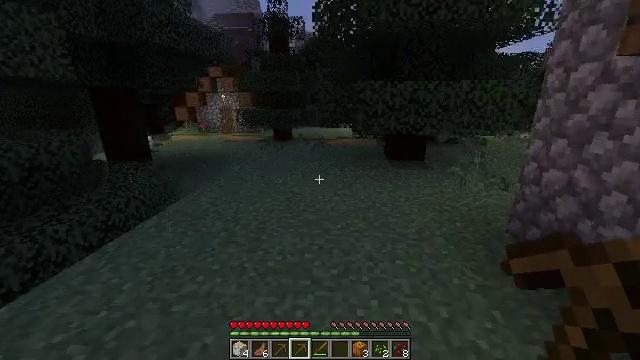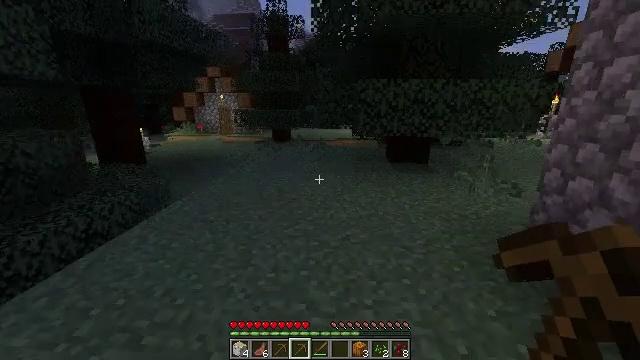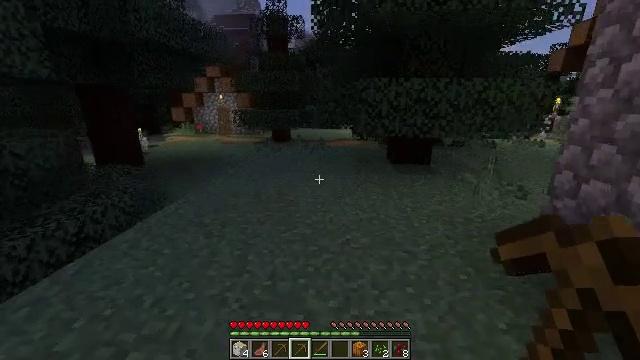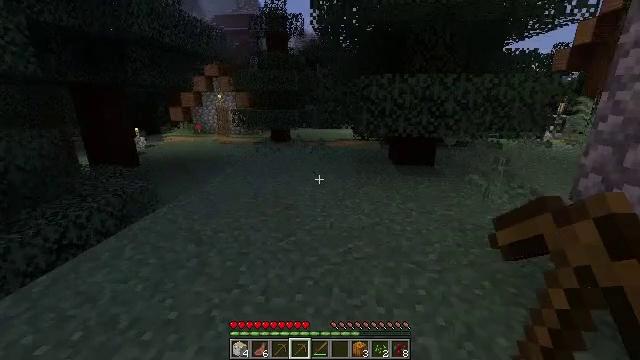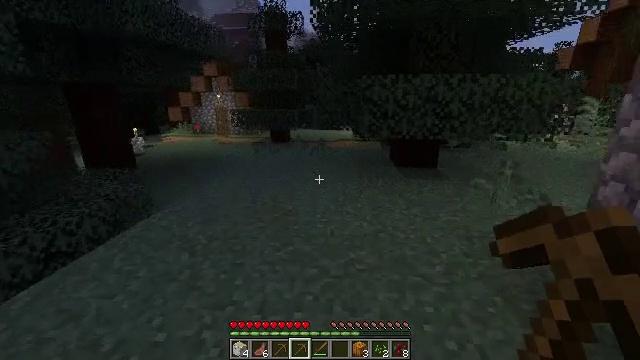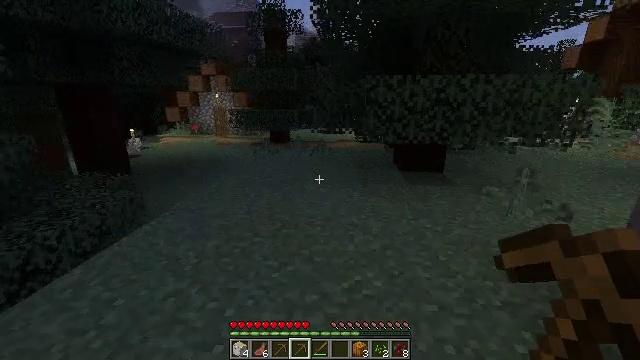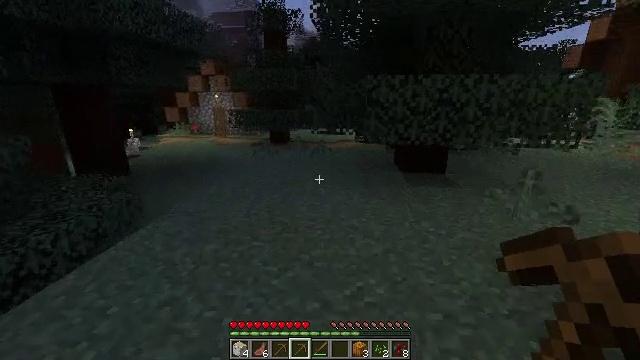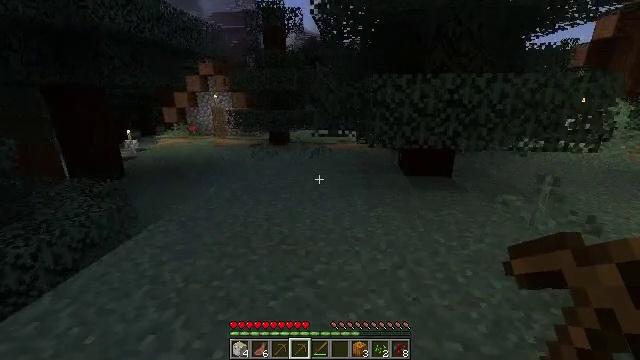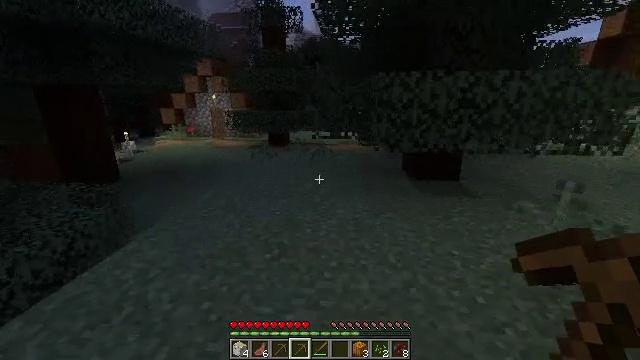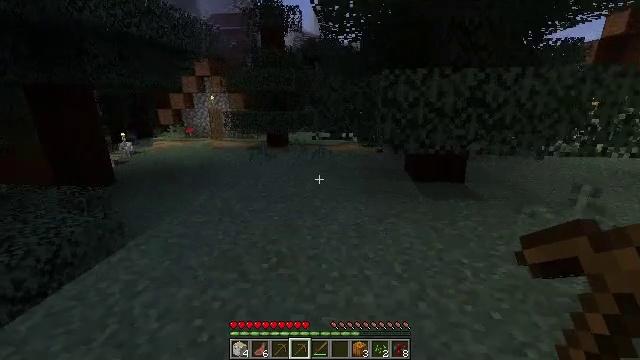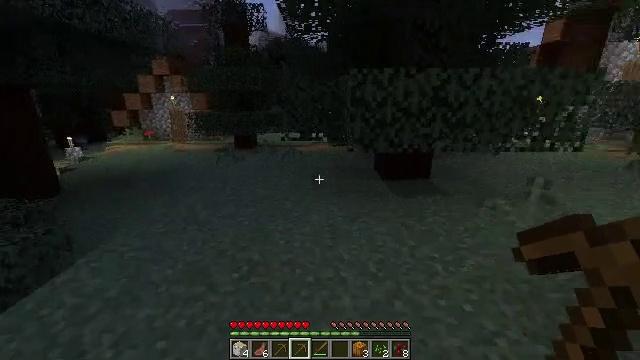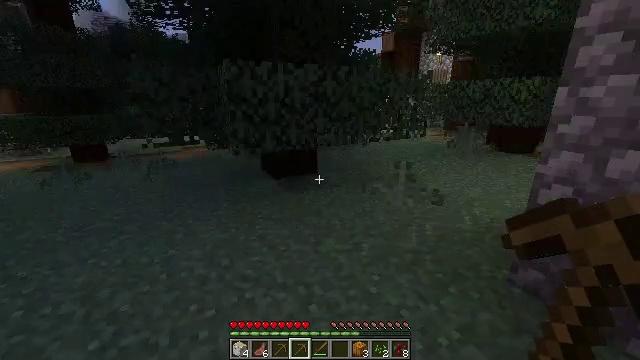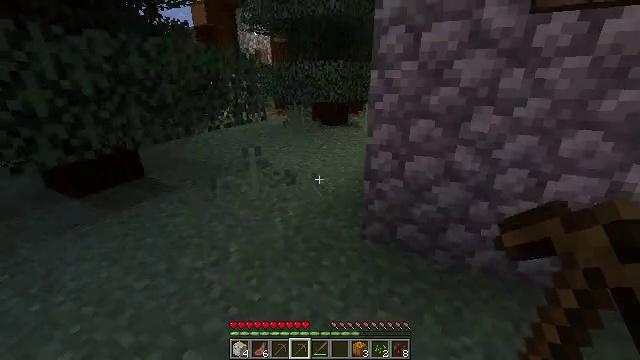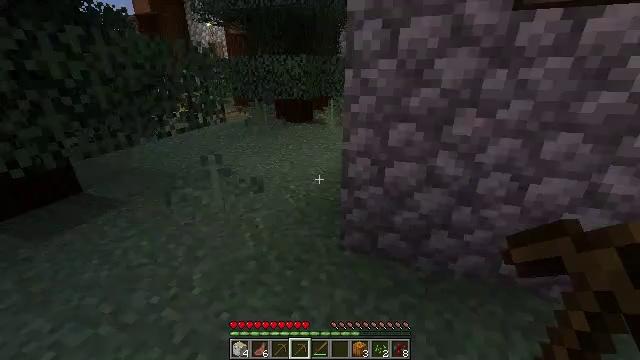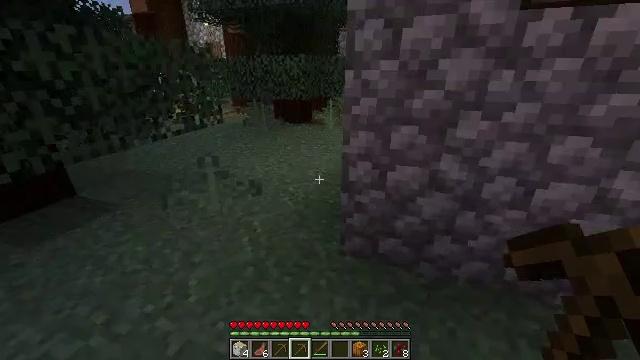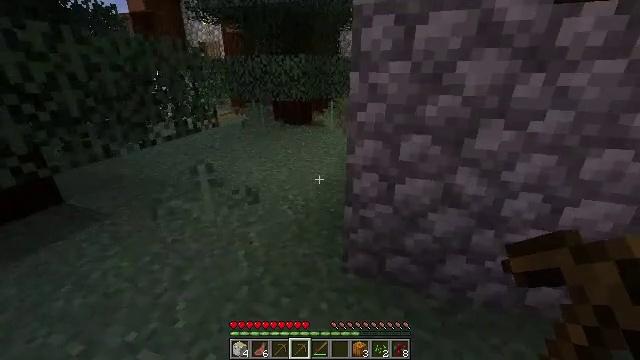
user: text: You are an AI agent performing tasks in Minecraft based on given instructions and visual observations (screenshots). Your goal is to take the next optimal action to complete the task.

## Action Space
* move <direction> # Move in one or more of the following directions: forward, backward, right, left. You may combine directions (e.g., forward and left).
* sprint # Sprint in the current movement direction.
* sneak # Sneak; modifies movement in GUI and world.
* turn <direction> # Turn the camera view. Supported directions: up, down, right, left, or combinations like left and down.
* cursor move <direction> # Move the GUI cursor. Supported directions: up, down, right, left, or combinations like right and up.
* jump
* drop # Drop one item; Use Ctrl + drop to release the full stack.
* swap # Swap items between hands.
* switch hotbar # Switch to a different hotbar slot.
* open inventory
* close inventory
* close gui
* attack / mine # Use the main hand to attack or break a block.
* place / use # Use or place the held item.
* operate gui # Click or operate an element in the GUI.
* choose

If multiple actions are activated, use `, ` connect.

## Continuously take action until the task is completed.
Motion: motion action
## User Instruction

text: Gather spruce leaves to collect foliage.
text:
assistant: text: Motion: move forward
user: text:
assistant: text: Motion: move forward
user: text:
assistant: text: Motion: move forward
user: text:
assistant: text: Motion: move forward
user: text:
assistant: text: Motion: move forward
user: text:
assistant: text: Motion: move forward
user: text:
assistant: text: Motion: move forward
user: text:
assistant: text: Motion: move forward
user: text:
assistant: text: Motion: move forward
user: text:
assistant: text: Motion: move forward, turn right
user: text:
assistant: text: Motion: move forward, turn right
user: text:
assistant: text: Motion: move forward, turn right and down
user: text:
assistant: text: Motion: move forward, turn right and down
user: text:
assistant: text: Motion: move forward
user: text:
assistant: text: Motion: move forward
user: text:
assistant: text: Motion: move forward
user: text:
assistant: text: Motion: move forward
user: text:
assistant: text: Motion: move forward
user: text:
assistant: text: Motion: move forward
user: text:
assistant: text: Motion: move forward
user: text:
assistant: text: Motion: move forward and move left
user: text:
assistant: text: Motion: move forward and move left
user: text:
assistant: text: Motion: move forward and move left
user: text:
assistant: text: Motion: move forward and move left
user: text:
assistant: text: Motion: move forward and move left, turn right
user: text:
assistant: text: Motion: move forward and move left, turn right and up
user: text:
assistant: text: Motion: move forward and move left, turn right
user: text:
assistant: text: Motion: move forward and move left, turn right
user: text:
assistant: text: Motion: move forward and move left, turn right
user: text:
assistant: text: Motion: move forward, turn right